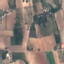
Land use / land cover class: PermanentCrop